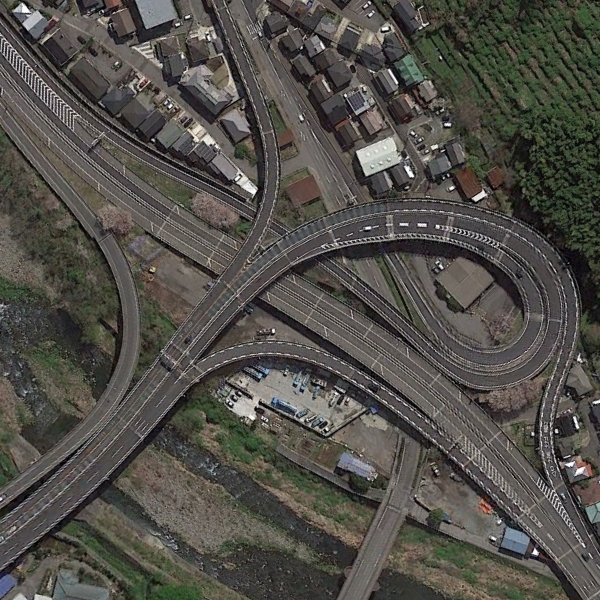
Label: Viaduct